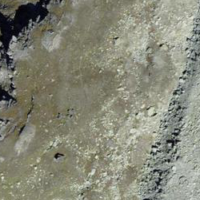
EUNIS habitat code: 48
Species observed at this site:
Leontopodium nivale